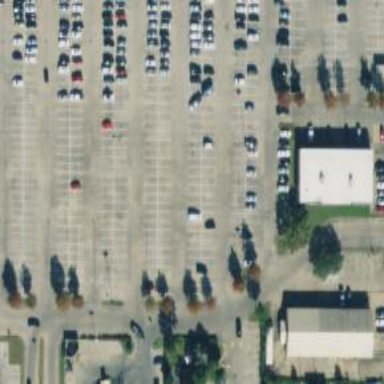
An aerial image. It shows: Parking space.